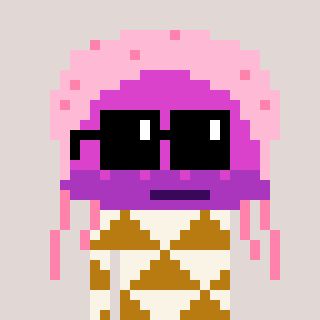
a pixel art character with square black sunglasses, a jellyfish-shaped head and a gold-colored body on a warm background